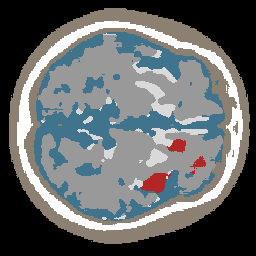
Label: lesion